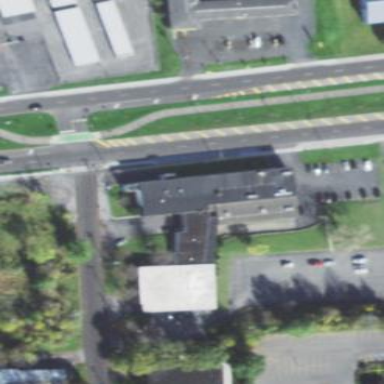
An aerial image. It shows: Building.